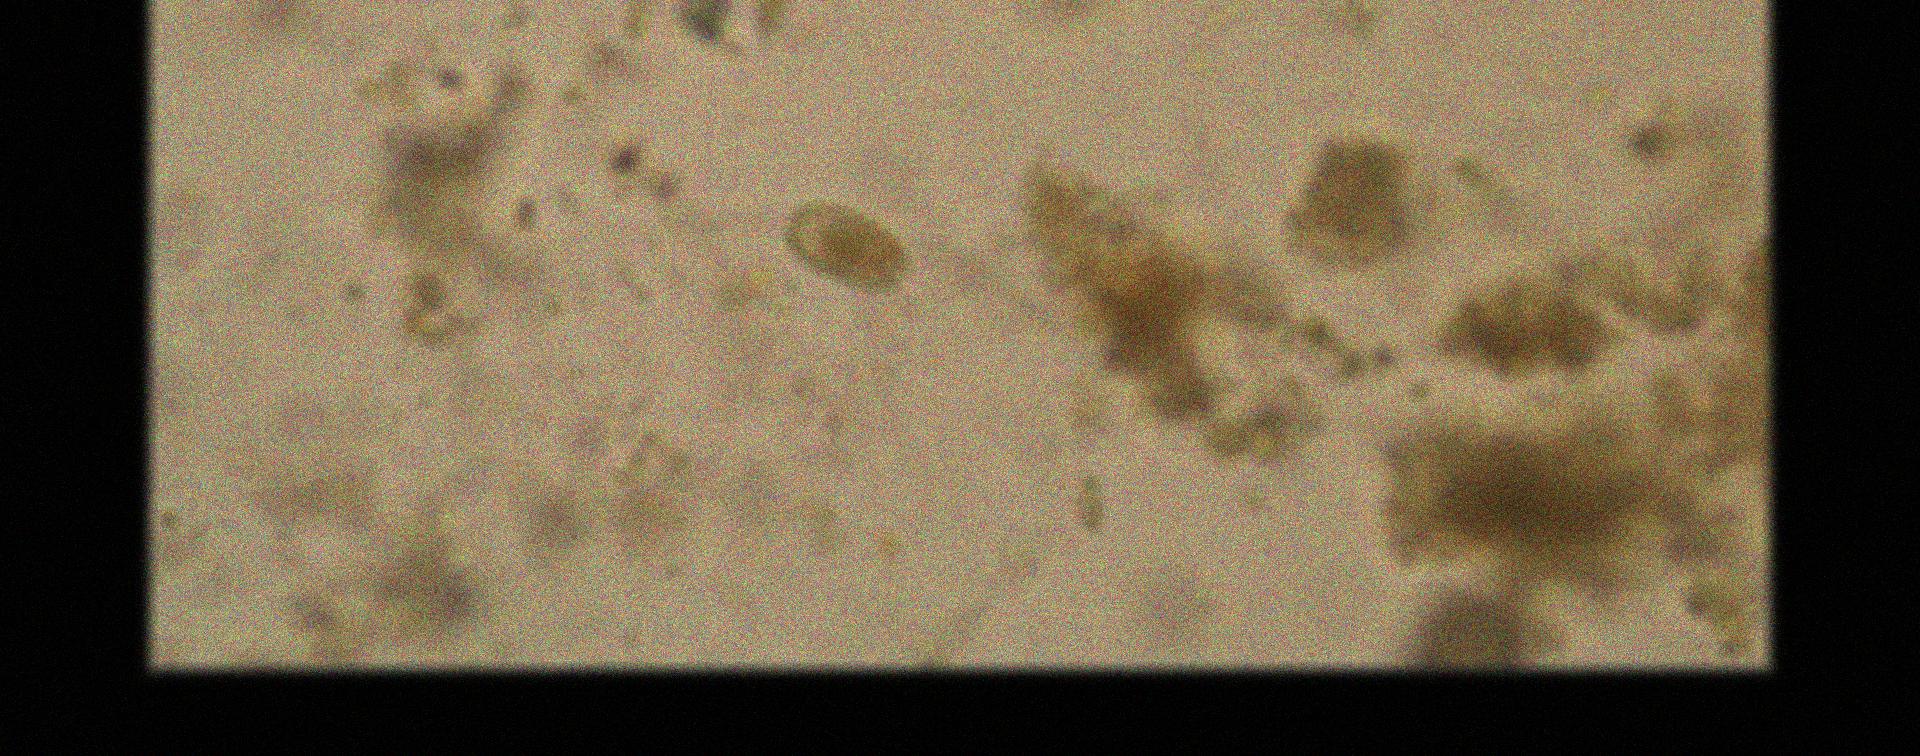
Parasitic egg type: Capillaria philippinensis